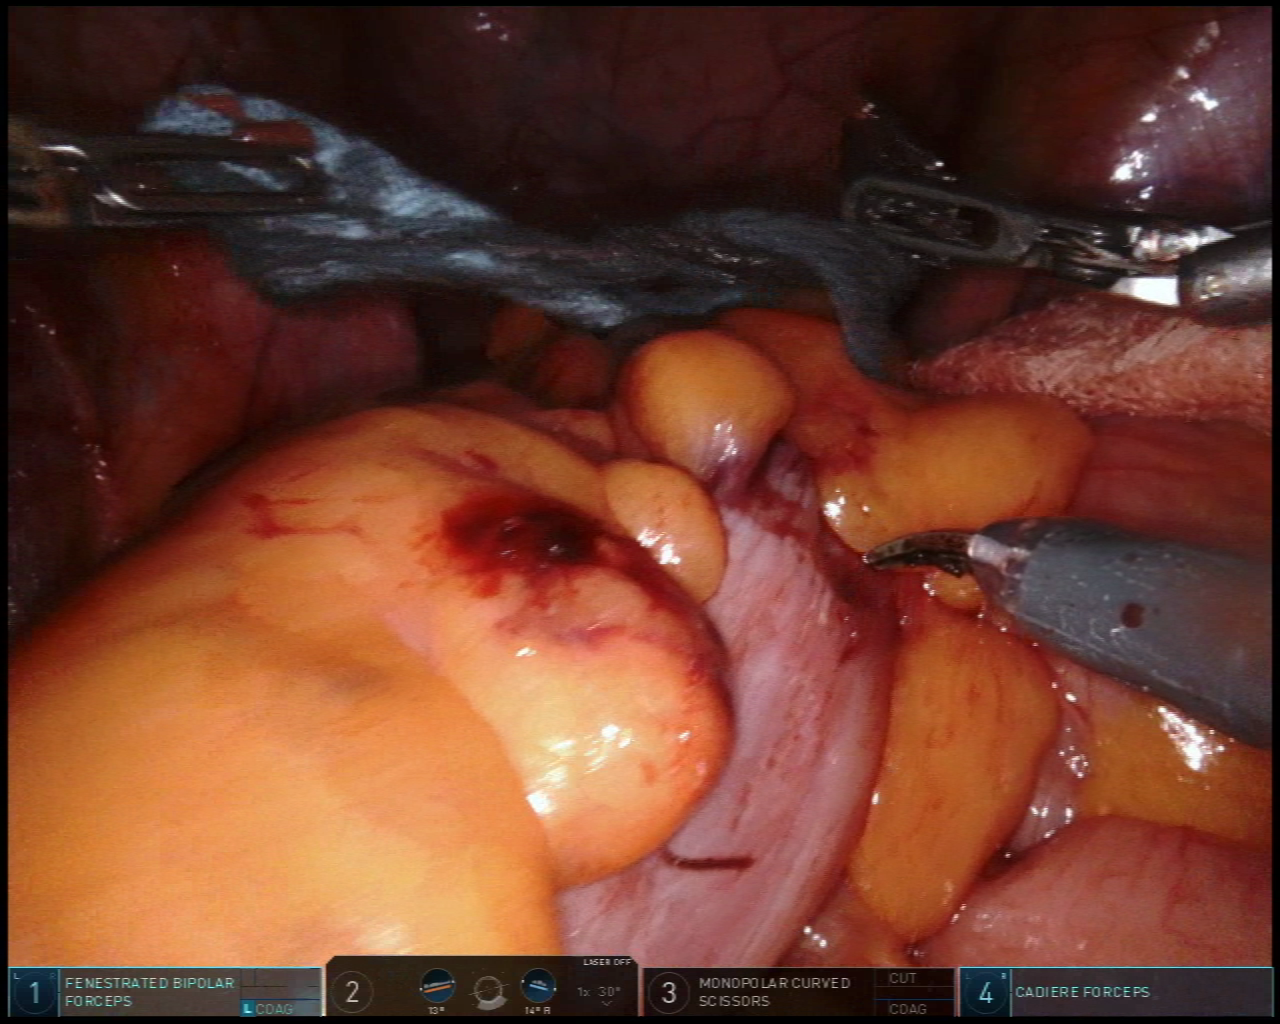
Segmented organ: small_intestine
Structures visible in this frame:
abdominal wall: yes
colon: yes
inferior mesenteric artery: no
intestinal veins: no
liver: no
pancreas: no
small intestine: yes
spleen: no
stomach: no
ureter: no
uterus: no
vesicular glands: no